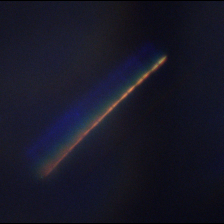
Taxon: Psuedo-nitzschia
Group: Diatoms